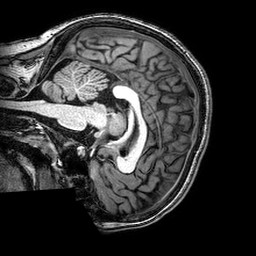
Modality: T1w
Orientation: sagittal
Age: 20
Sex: female
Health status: healthy
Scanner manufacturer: philips
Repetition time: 0.008174 s
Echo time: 0.00375 s